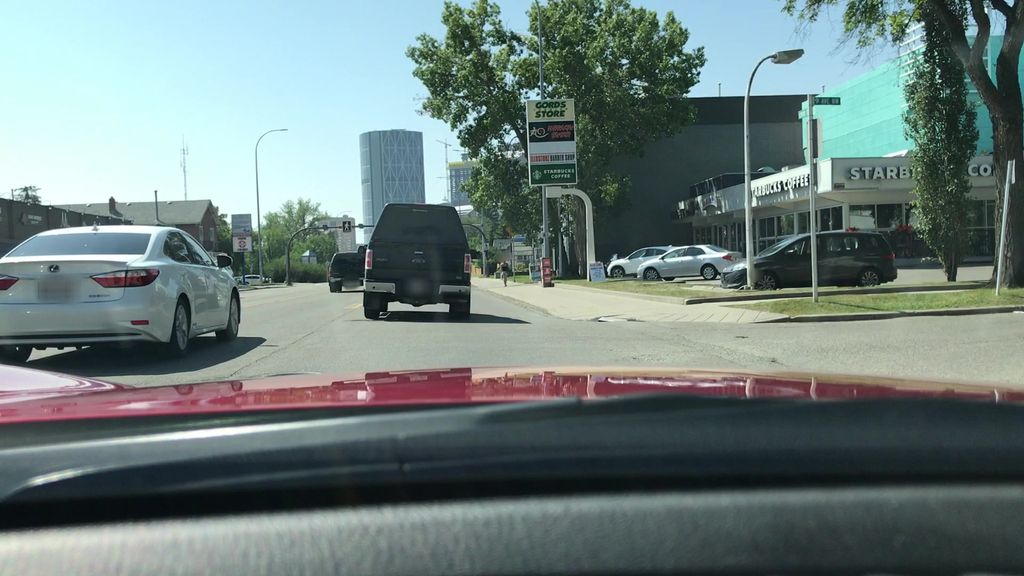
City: calgary